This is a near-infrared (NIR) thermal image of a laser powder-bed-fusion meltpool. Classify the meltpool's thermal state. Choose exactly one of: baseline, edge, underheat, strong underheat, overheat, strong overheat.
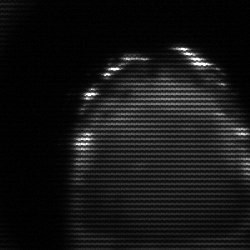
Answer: edge